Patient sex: F
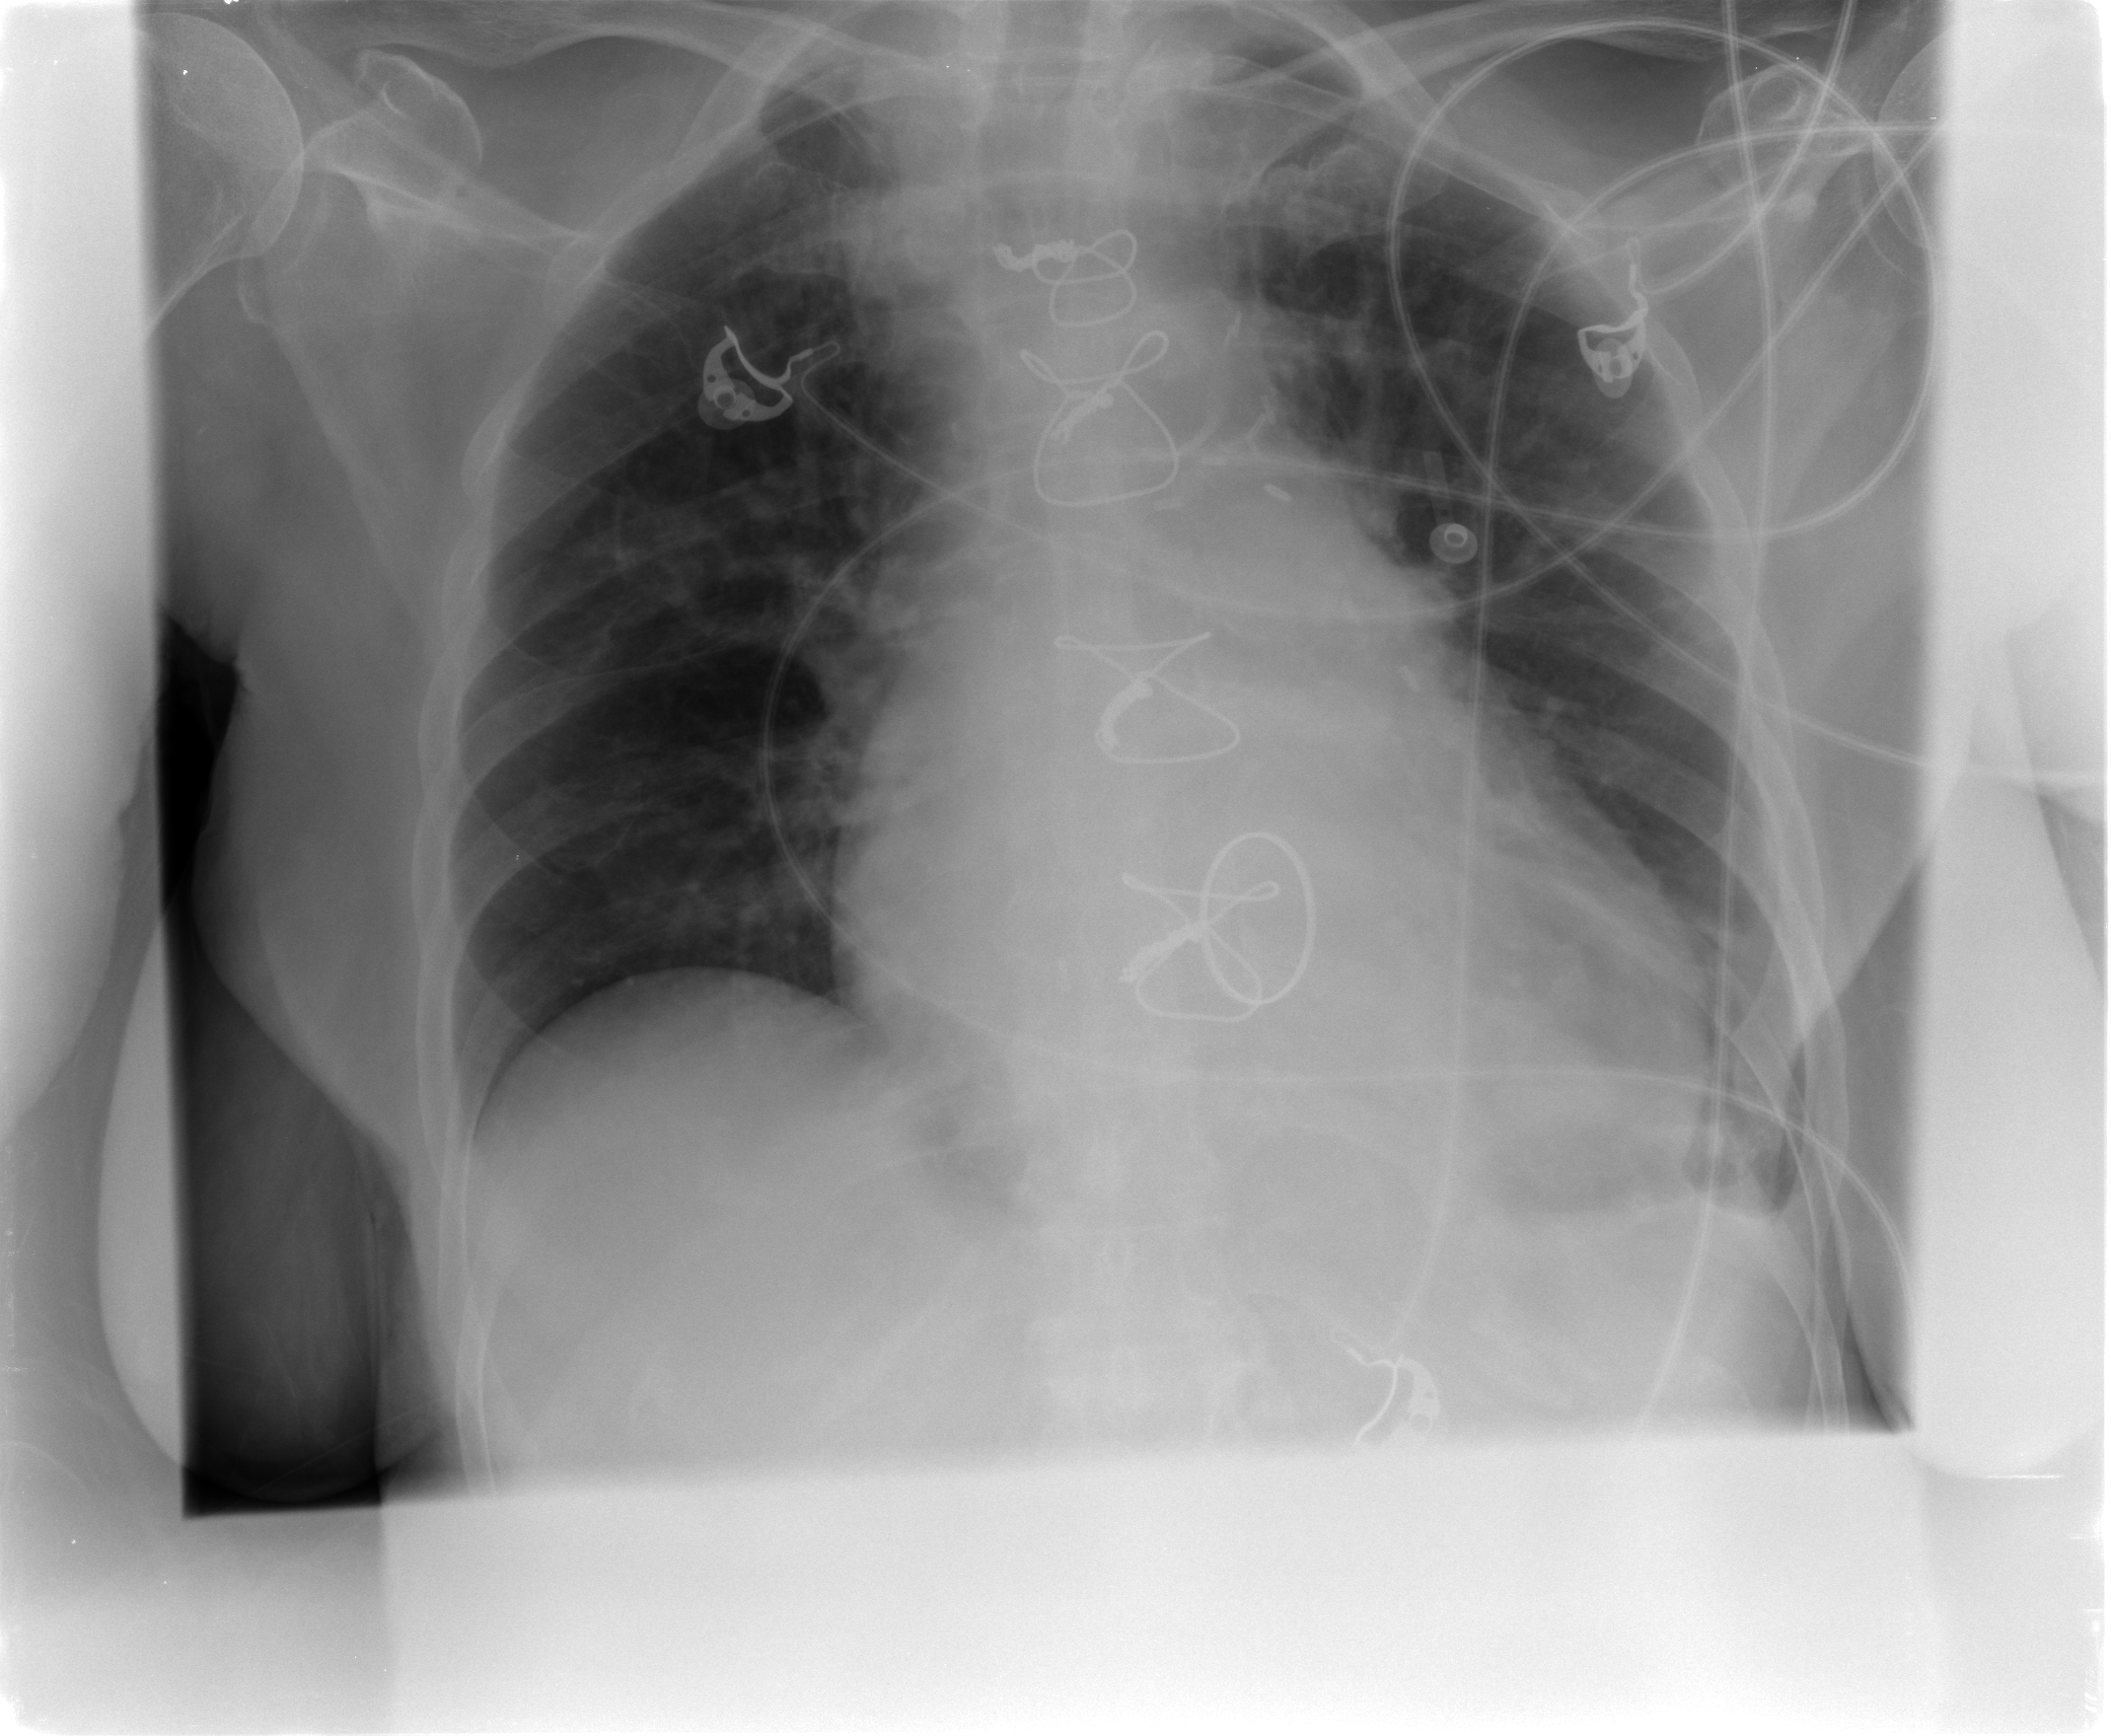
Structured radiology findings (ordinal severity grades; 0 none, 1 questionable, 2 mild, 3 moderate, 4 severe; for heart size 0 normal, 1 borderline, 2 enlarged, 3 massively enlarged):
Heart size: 2
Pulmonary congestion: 2
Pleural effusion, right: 0
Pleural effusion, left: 1
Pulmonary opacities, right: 0
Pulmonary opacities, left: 0
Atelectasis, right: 0
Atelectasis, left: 2